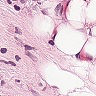
Metastatic tissue present: yes